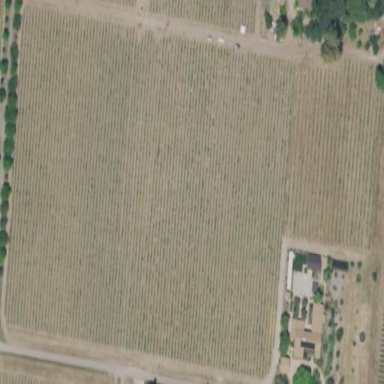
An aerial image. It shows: Vineyard growing grapes.